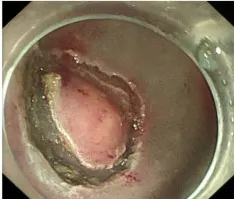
Procedure of endoscopic submucosal dissection. (C) A circumferential mucosal incision.
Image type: endoscopy (gi_endoscopy)